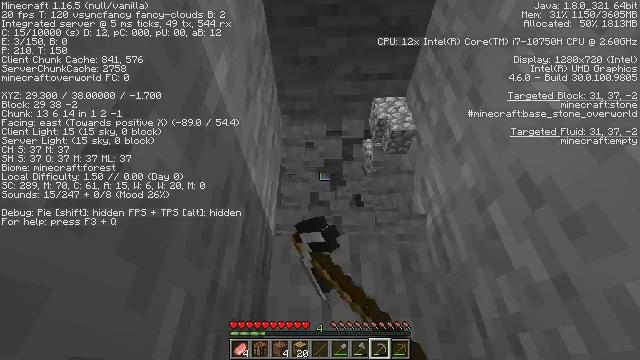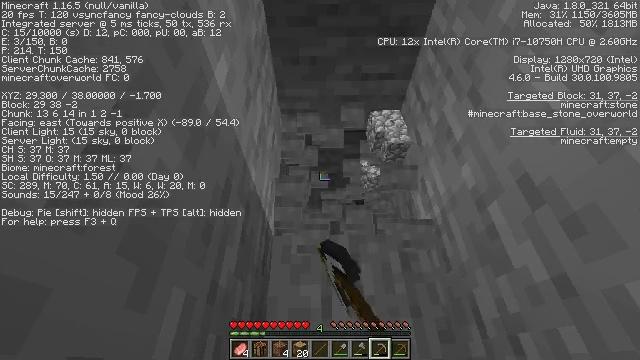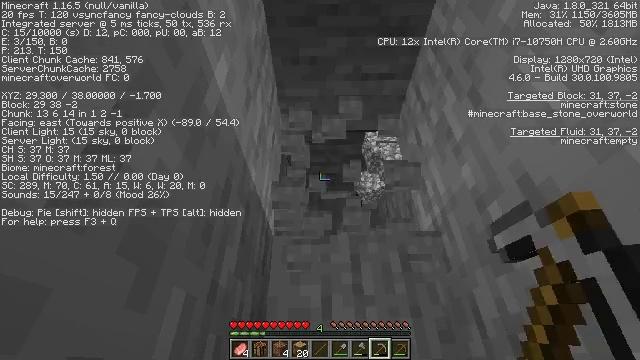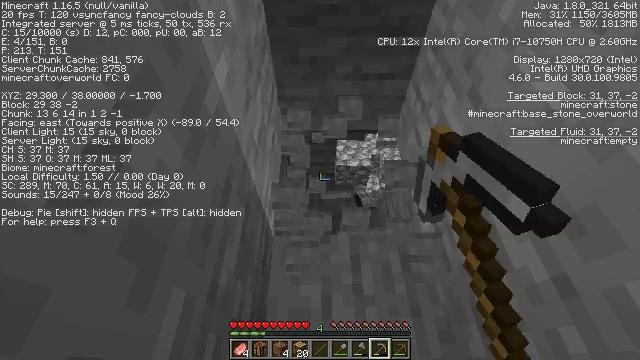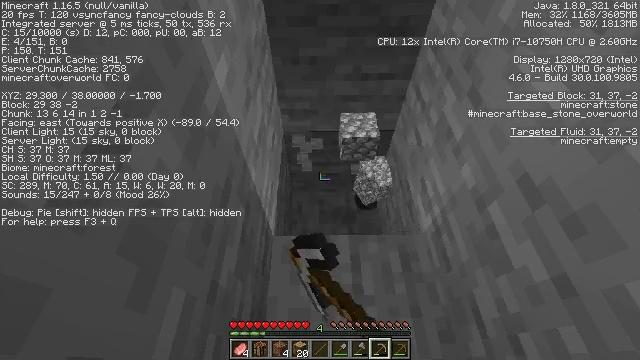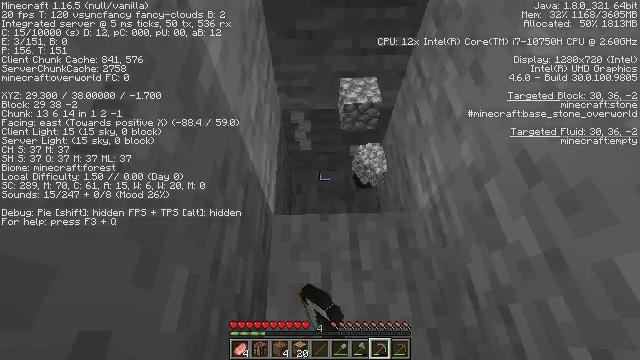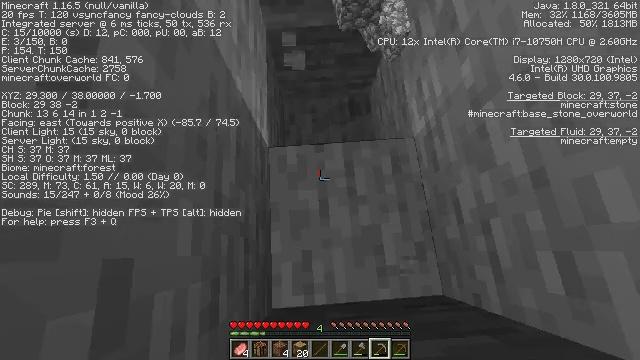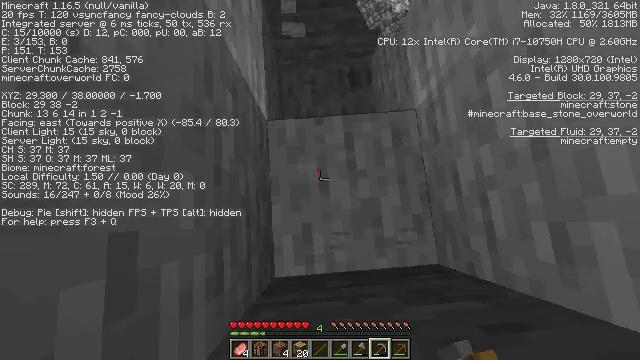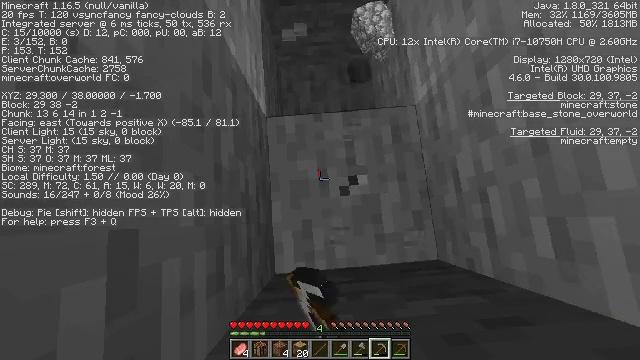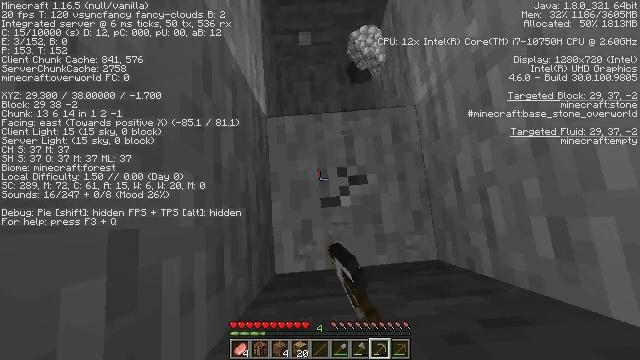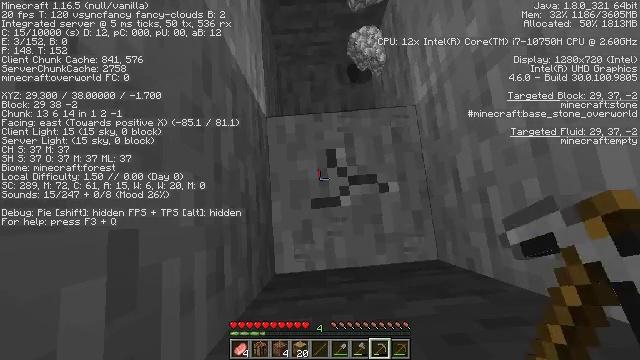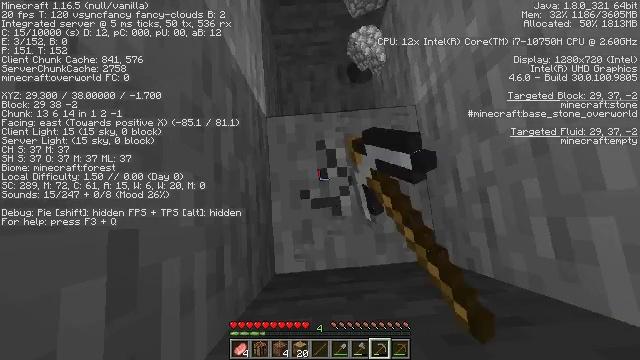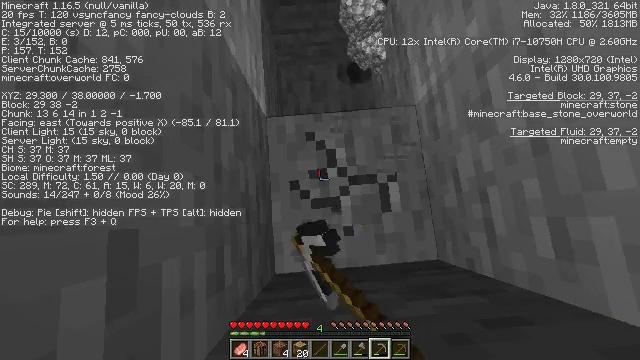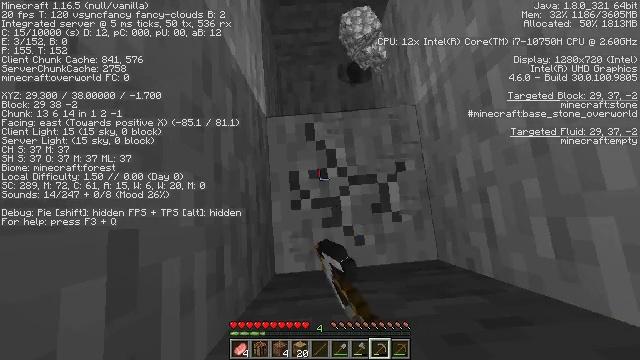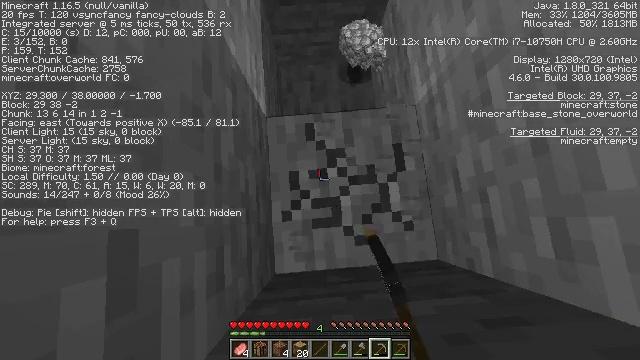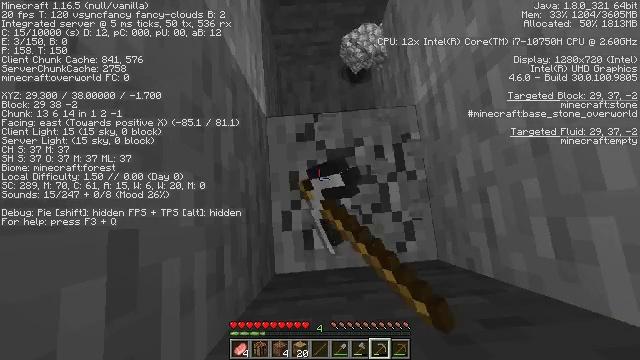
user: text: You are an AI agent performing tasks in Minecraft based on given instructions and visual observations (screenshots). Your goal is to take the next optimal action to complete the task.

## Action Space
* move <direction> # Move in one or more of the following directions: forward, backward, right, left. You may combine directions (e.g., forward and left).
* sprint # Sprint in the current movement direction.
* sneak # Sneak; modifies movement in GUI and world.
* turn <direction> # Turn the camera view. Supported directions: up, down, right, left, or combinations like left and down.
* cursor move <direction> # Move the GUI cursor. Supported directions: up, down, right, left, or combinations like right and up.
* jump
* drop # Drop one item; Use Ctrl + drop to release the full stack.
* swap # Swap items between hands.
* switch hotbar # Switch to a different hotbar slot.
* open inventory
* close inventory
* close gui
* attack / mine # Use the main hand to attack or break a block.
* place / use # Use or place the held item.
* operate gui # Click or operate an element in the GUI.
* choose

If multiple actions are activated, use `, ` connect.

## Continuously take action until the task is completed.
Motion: motion action
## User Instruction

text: Break the stone block.
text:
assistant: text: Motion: attack / mine
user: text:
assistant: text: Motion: attack / mine
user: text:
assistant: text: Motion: attack / mine
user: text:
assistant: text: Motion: attack / mine
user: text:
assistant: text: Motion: turn down, attack / mine
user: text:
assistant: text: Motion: turn right and down, attack / mine
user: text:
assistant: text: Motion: turn down, attack / mine
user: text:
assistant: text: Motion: attack / mine
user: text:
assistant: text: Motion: attack / mine
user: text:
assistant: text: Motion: attack / mine
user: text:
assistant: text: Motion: attack / mine
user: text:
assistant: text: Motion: attack / mine
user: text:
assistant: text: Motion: attack / mine
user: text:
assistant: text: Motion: attack / mine
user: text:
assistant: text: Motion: attack / mine
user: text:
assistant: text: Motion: attack / mine
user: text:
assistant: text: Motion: attack / mine
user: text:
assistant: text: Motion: attack / mine
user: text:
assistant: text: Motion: turn up, attack / mine
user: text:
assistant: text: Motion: turn up, attack / mine
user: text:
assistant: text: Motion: turn up, attack / mine
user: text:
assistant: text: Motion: turn up, attack / mine
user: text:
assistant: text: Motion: turn up, attack / mine
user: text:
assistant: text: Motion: turn up, attack / mine
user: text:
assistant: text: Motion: turn up, attack / mine
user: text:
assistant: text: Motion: attack / mine
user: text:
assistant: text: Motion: attack / mine
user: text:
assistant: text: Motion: attack / mine
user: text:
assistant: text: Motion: attack / mine
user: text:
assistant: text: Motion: attack / mine